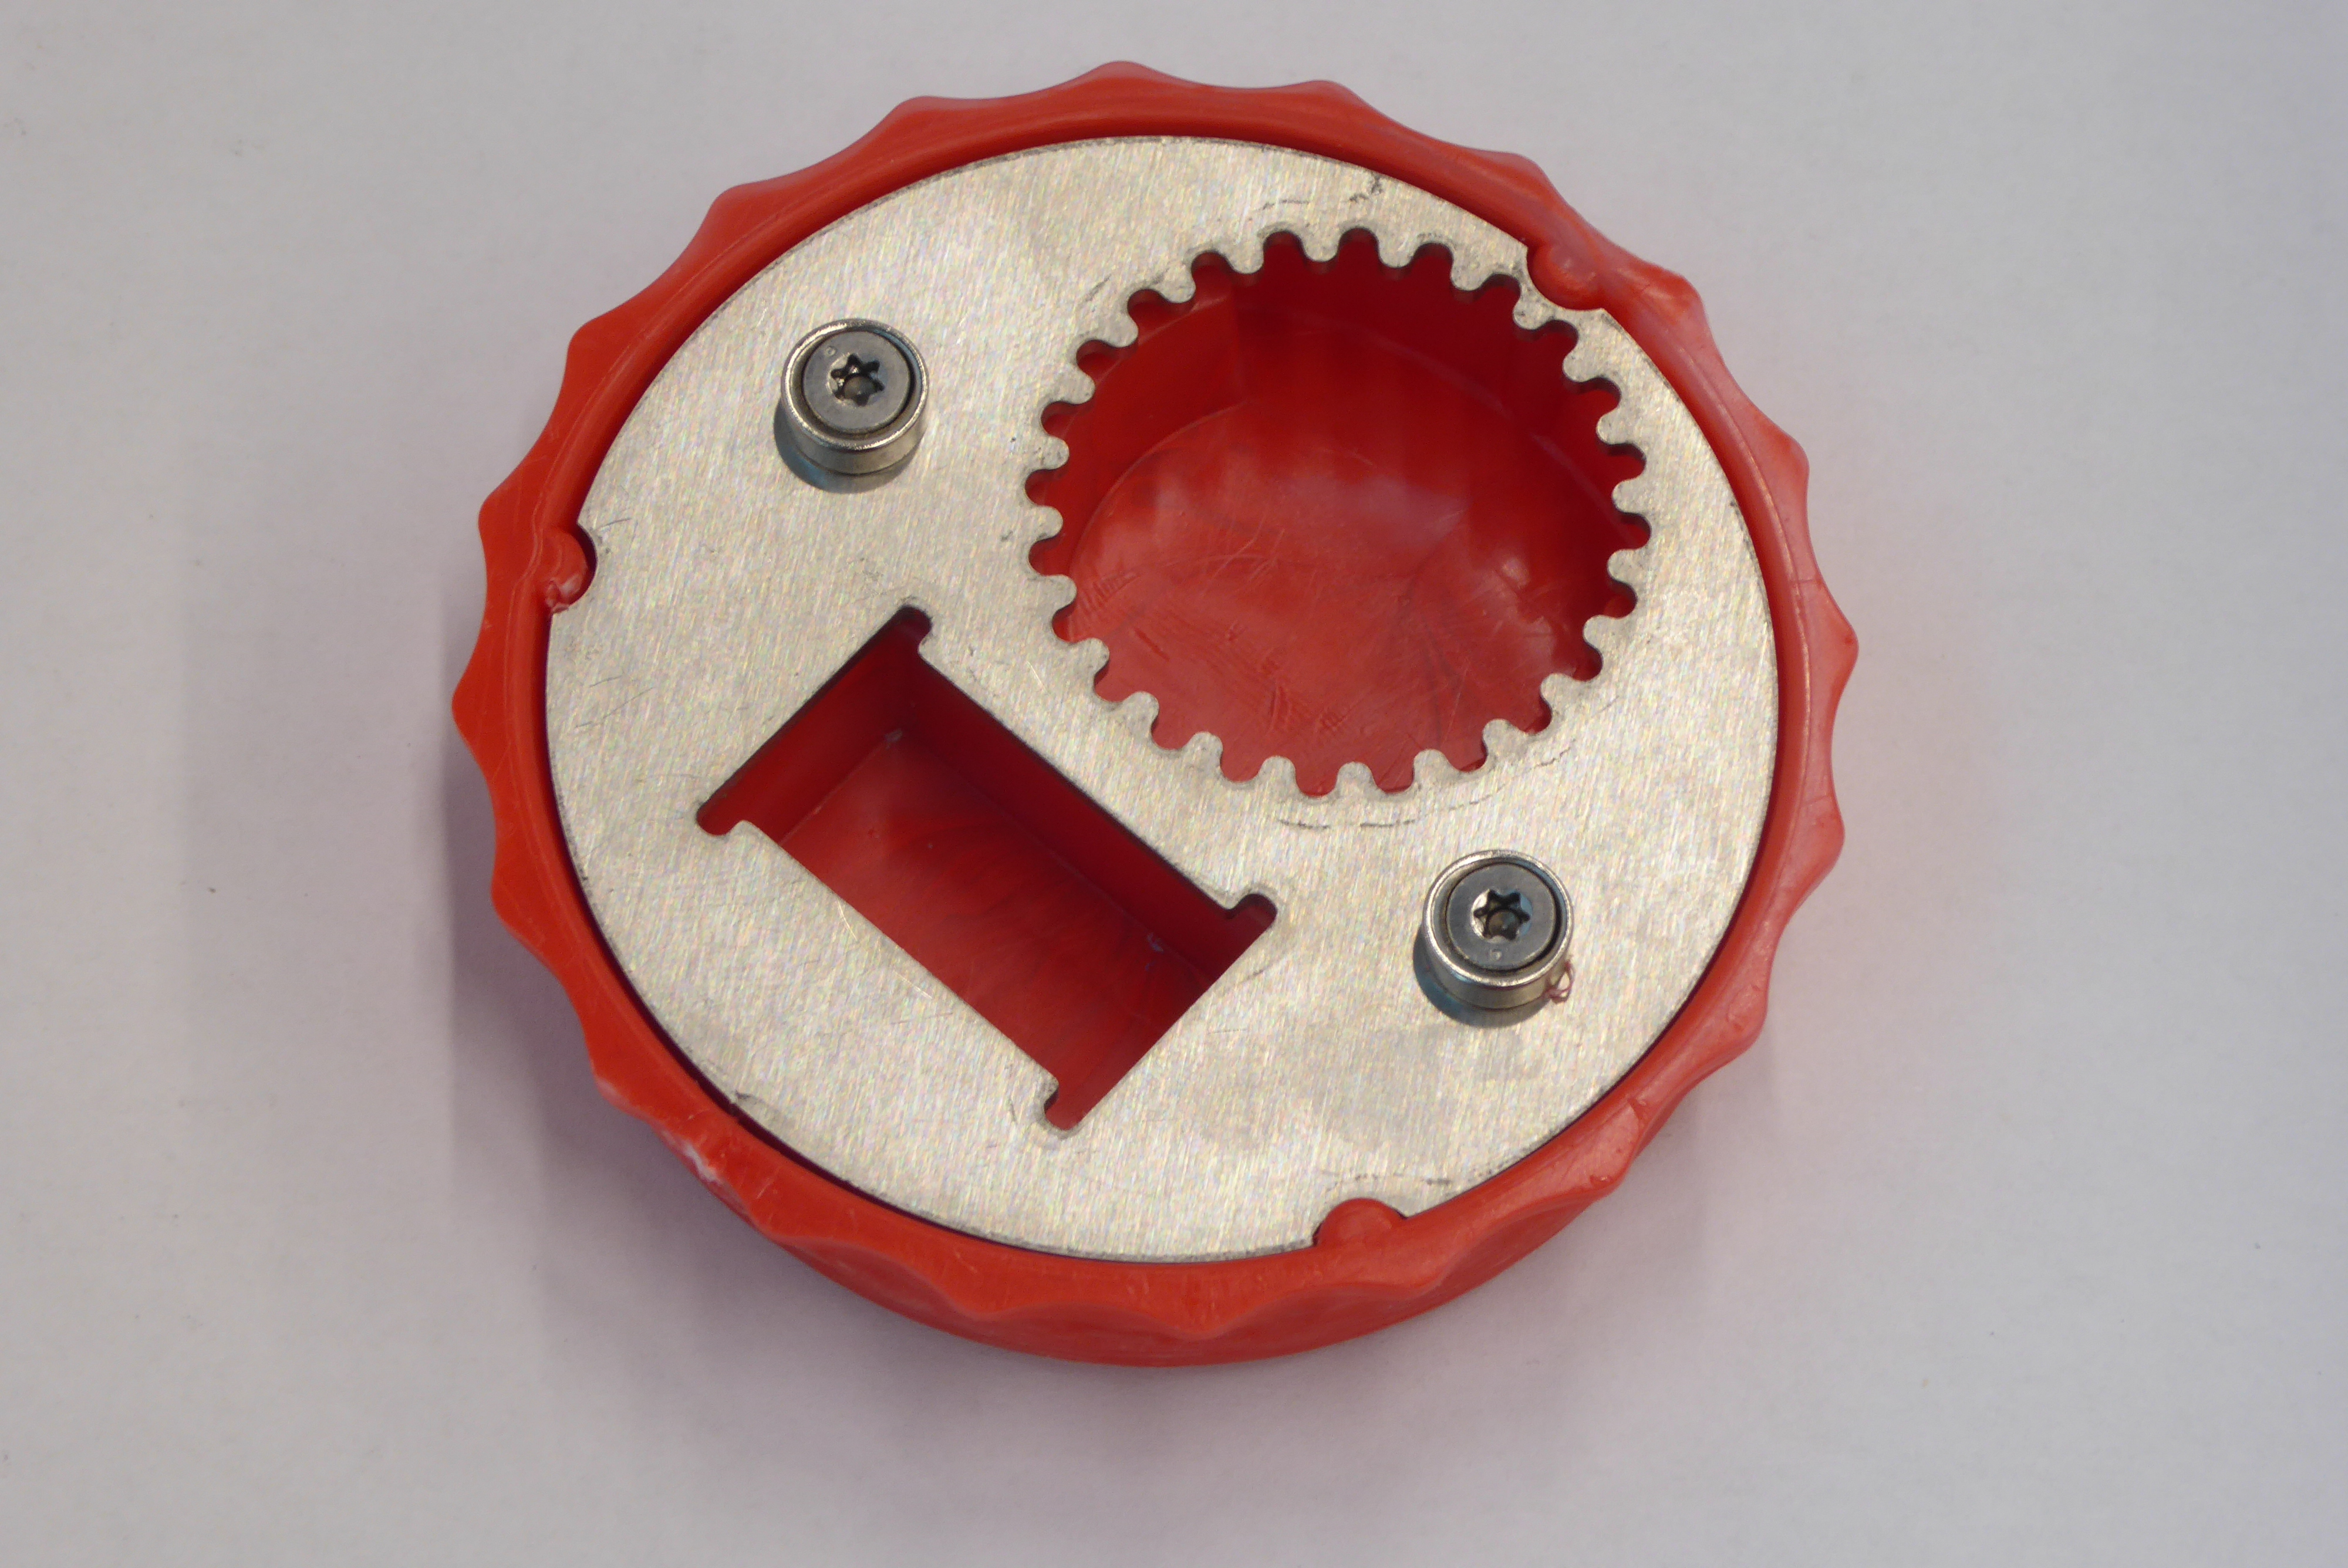
Label: Bottle Opener